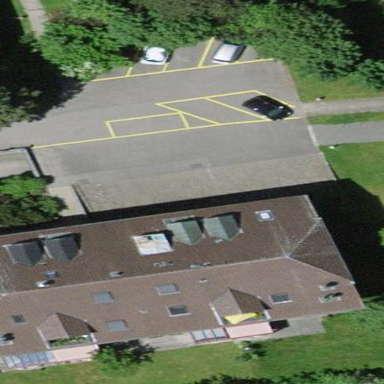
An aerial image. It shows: Residential building with half-hipped roof shape.